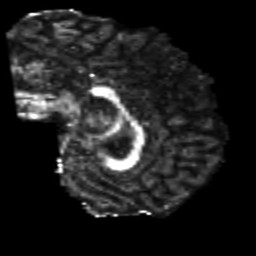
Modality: FA
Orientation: sagittal
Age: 25
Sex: male
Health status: healthy
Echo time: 0.074 s